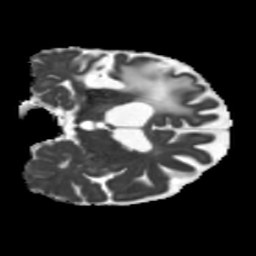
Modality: MD
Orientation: coronal
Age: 71
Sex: male
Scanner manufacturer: siemens
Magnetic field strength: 3 T
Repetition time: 5.25 s
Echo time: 0.08 s